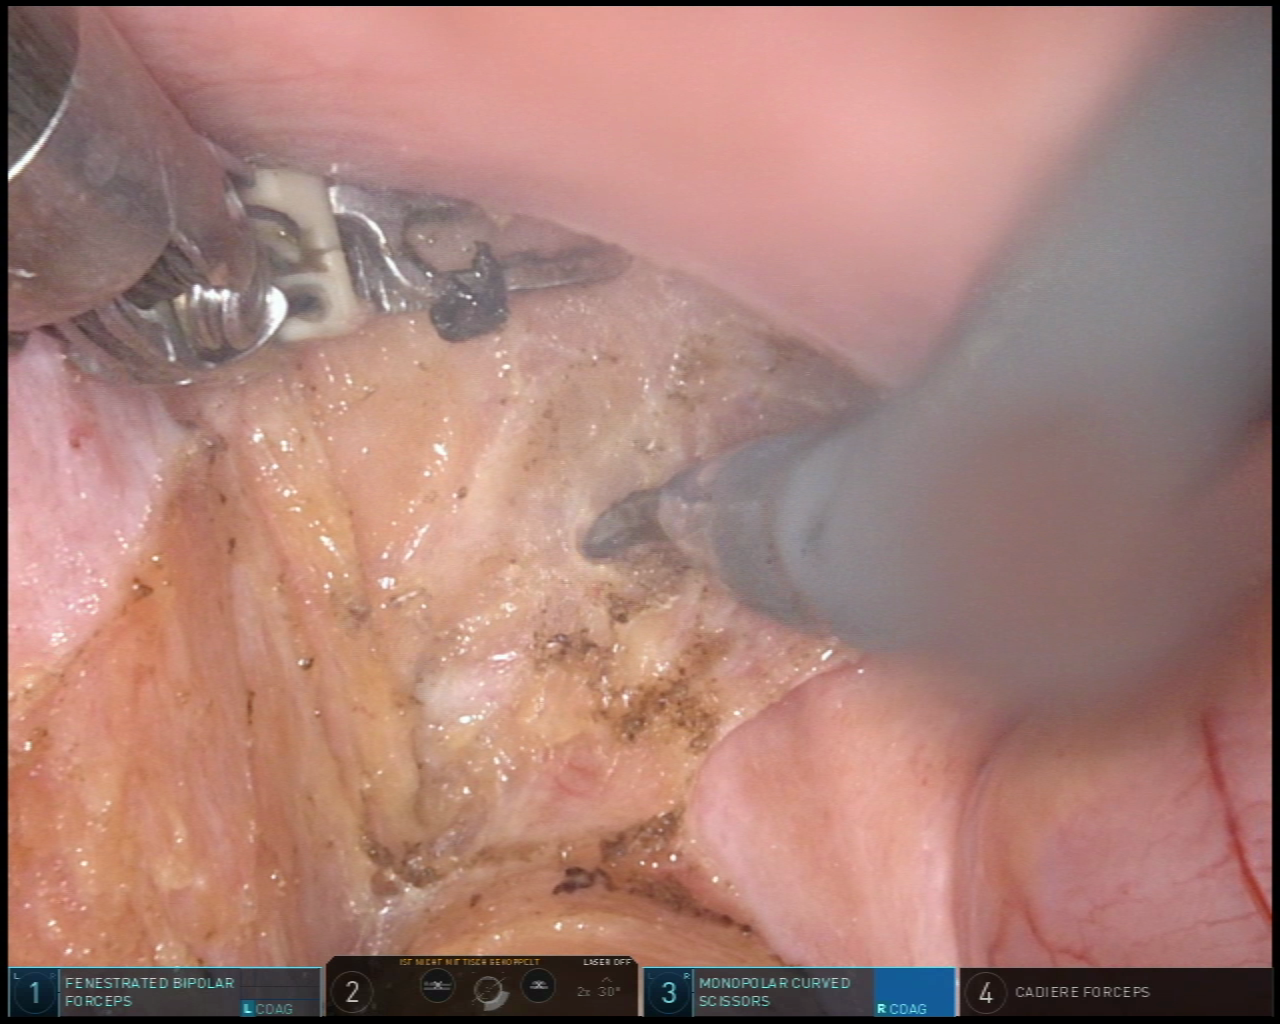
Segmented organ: vesicular_glands
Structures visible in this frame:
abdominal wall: no
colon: no
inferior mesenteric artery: no
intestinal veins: no
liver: no
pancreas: no
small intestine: no
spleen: no
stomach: no
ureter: no
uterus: no
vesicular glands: yes